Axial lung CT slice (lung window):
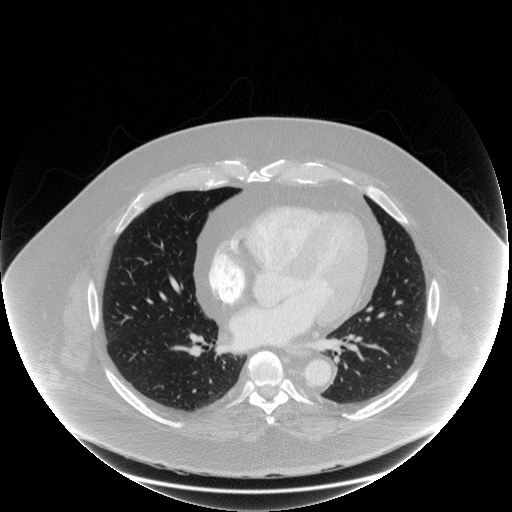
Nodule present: no